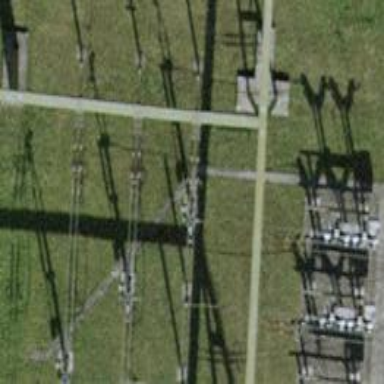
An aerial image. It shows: Switch for power supply.